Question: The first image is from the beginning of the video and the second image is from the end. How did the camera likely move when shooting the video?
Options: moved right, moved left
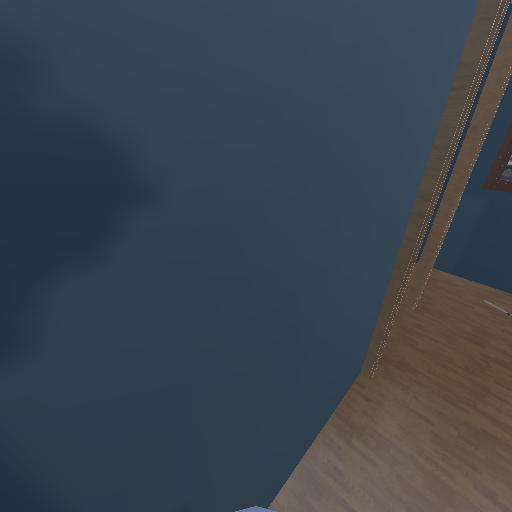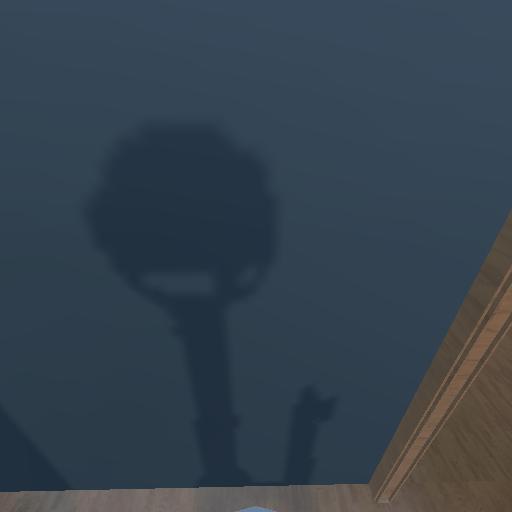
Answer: moved right